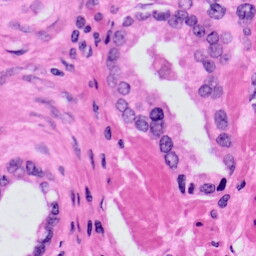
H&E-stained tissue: Prostate